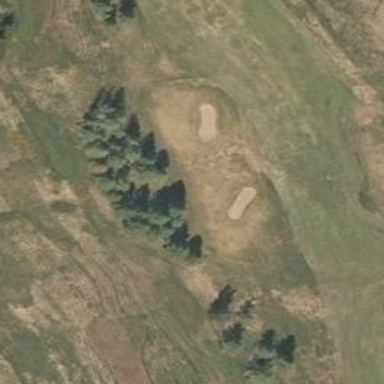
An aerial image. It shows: Well-maintained grassy area designated as golf fairway.